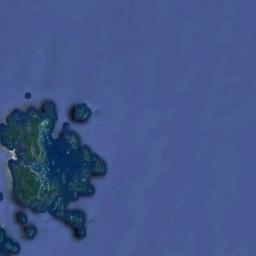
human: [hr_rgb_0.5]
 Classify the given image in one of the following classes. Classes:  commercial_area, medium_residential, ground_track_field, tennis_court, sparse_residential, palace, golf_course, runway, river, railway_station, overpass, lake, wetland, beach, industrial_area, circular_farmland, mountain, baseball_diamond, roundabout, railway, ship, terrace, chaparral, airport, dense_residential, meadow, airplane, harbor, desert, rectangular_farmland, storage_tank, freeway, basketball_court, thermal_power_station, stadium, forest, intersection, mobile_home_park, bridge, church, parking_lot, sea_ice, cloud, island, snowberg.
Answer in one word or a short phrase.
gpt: island